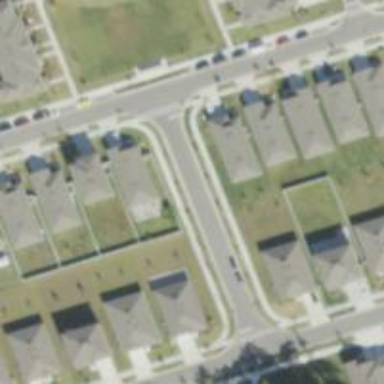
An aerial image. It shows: Residential road.